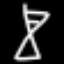
Label: hourglass